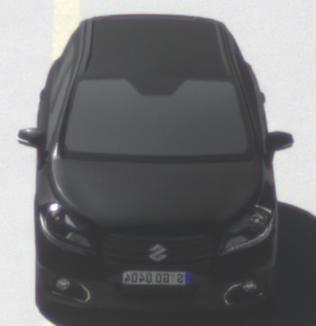
Make: Suzuki
Model: SX4 S-Cross 1.6
Detailed model: SX4 (II) S-Cross
Model produced from: 2013/10
Model produced until: 2015/08
Doors: 5
Color: black
Road condition: dry road
Daytime: morning or afternoon
Contrast: high contrast